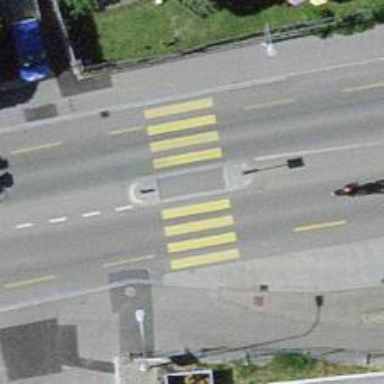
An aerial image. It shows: Zebra crossing with road island.